Question: My code is very simple:
'''
Widget::Widget(QWidget *parent) : QWidget(parent), ui(new Ui::Widget)
{
lineEdit = new QLineEdit();
label = new QLabel("");
connect(lineEdit, SIGNAL(textChanged(QString)), label, SLOT(setText(QString)));
ui->setupUi(this);
}
'''
I compiled it, and no error or warning.
But When I run it, The UI like this:

Why 'QLabel''s default text was 'TextLabel'?
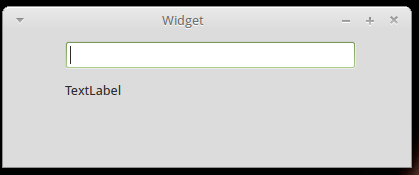
Answer: You should read some tutorials from Qt docs. You're mixing QtDesigner ui with manual widget creation. Your default text on label comes from your ui file. Also you don't need to create your labels/line edits when you use ui file. Just get them stright from ui class. So if you'll get your ui file back to normal, then you may do something like this:
'''
Widget::Widget(QWidget *parent) : QWidget(parent), ui(new Ui::Widget)
{
ui->setupUi(this);
connect(ui->lineEdit, SIGNAL(textChanged(QString)), ui->label, SLOT(setText(QString)));
}
'''
Also change text in your label with Qt Designer by doubleclick on it.